Question: I don't see Android licensing sample

The left side is how it should look.
My SDK is on the right side. No licensing sample there.
Thanks
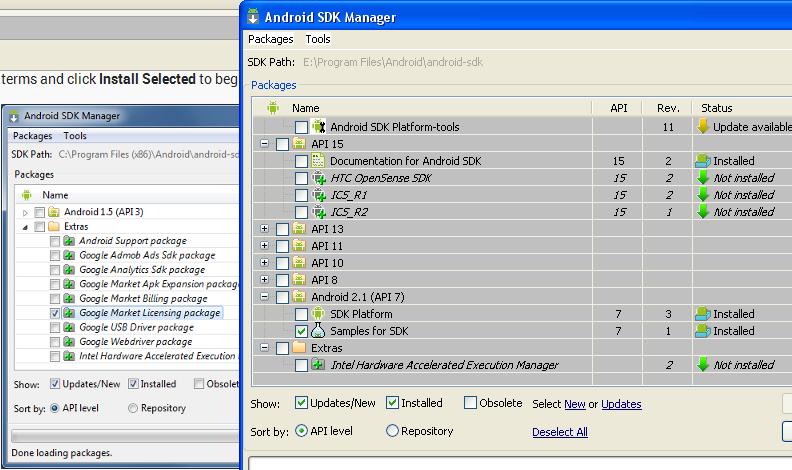
Answer: Try this:
Select 'Packages' menu, then 'Reload'